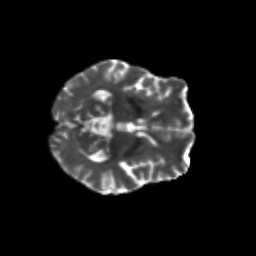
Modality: T2w
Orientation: axial
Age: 67
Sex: female
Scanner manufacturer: siemens
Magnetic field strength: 3 T
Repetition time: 4.71 s
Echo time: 0.0906 s